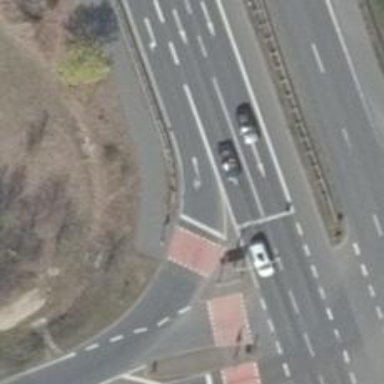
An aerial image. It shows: Road crossing with traffic signals.